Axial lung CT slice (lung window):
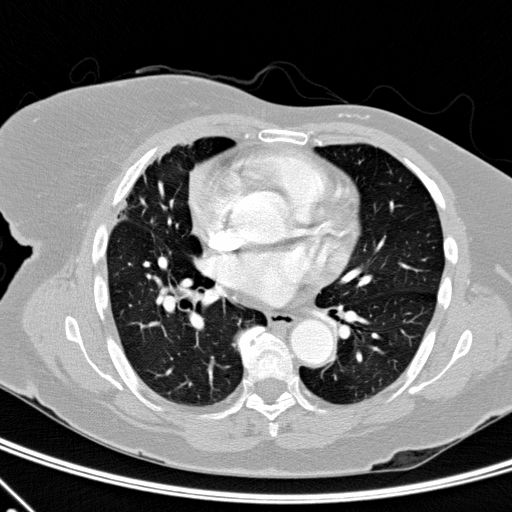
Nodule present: no